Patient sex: M
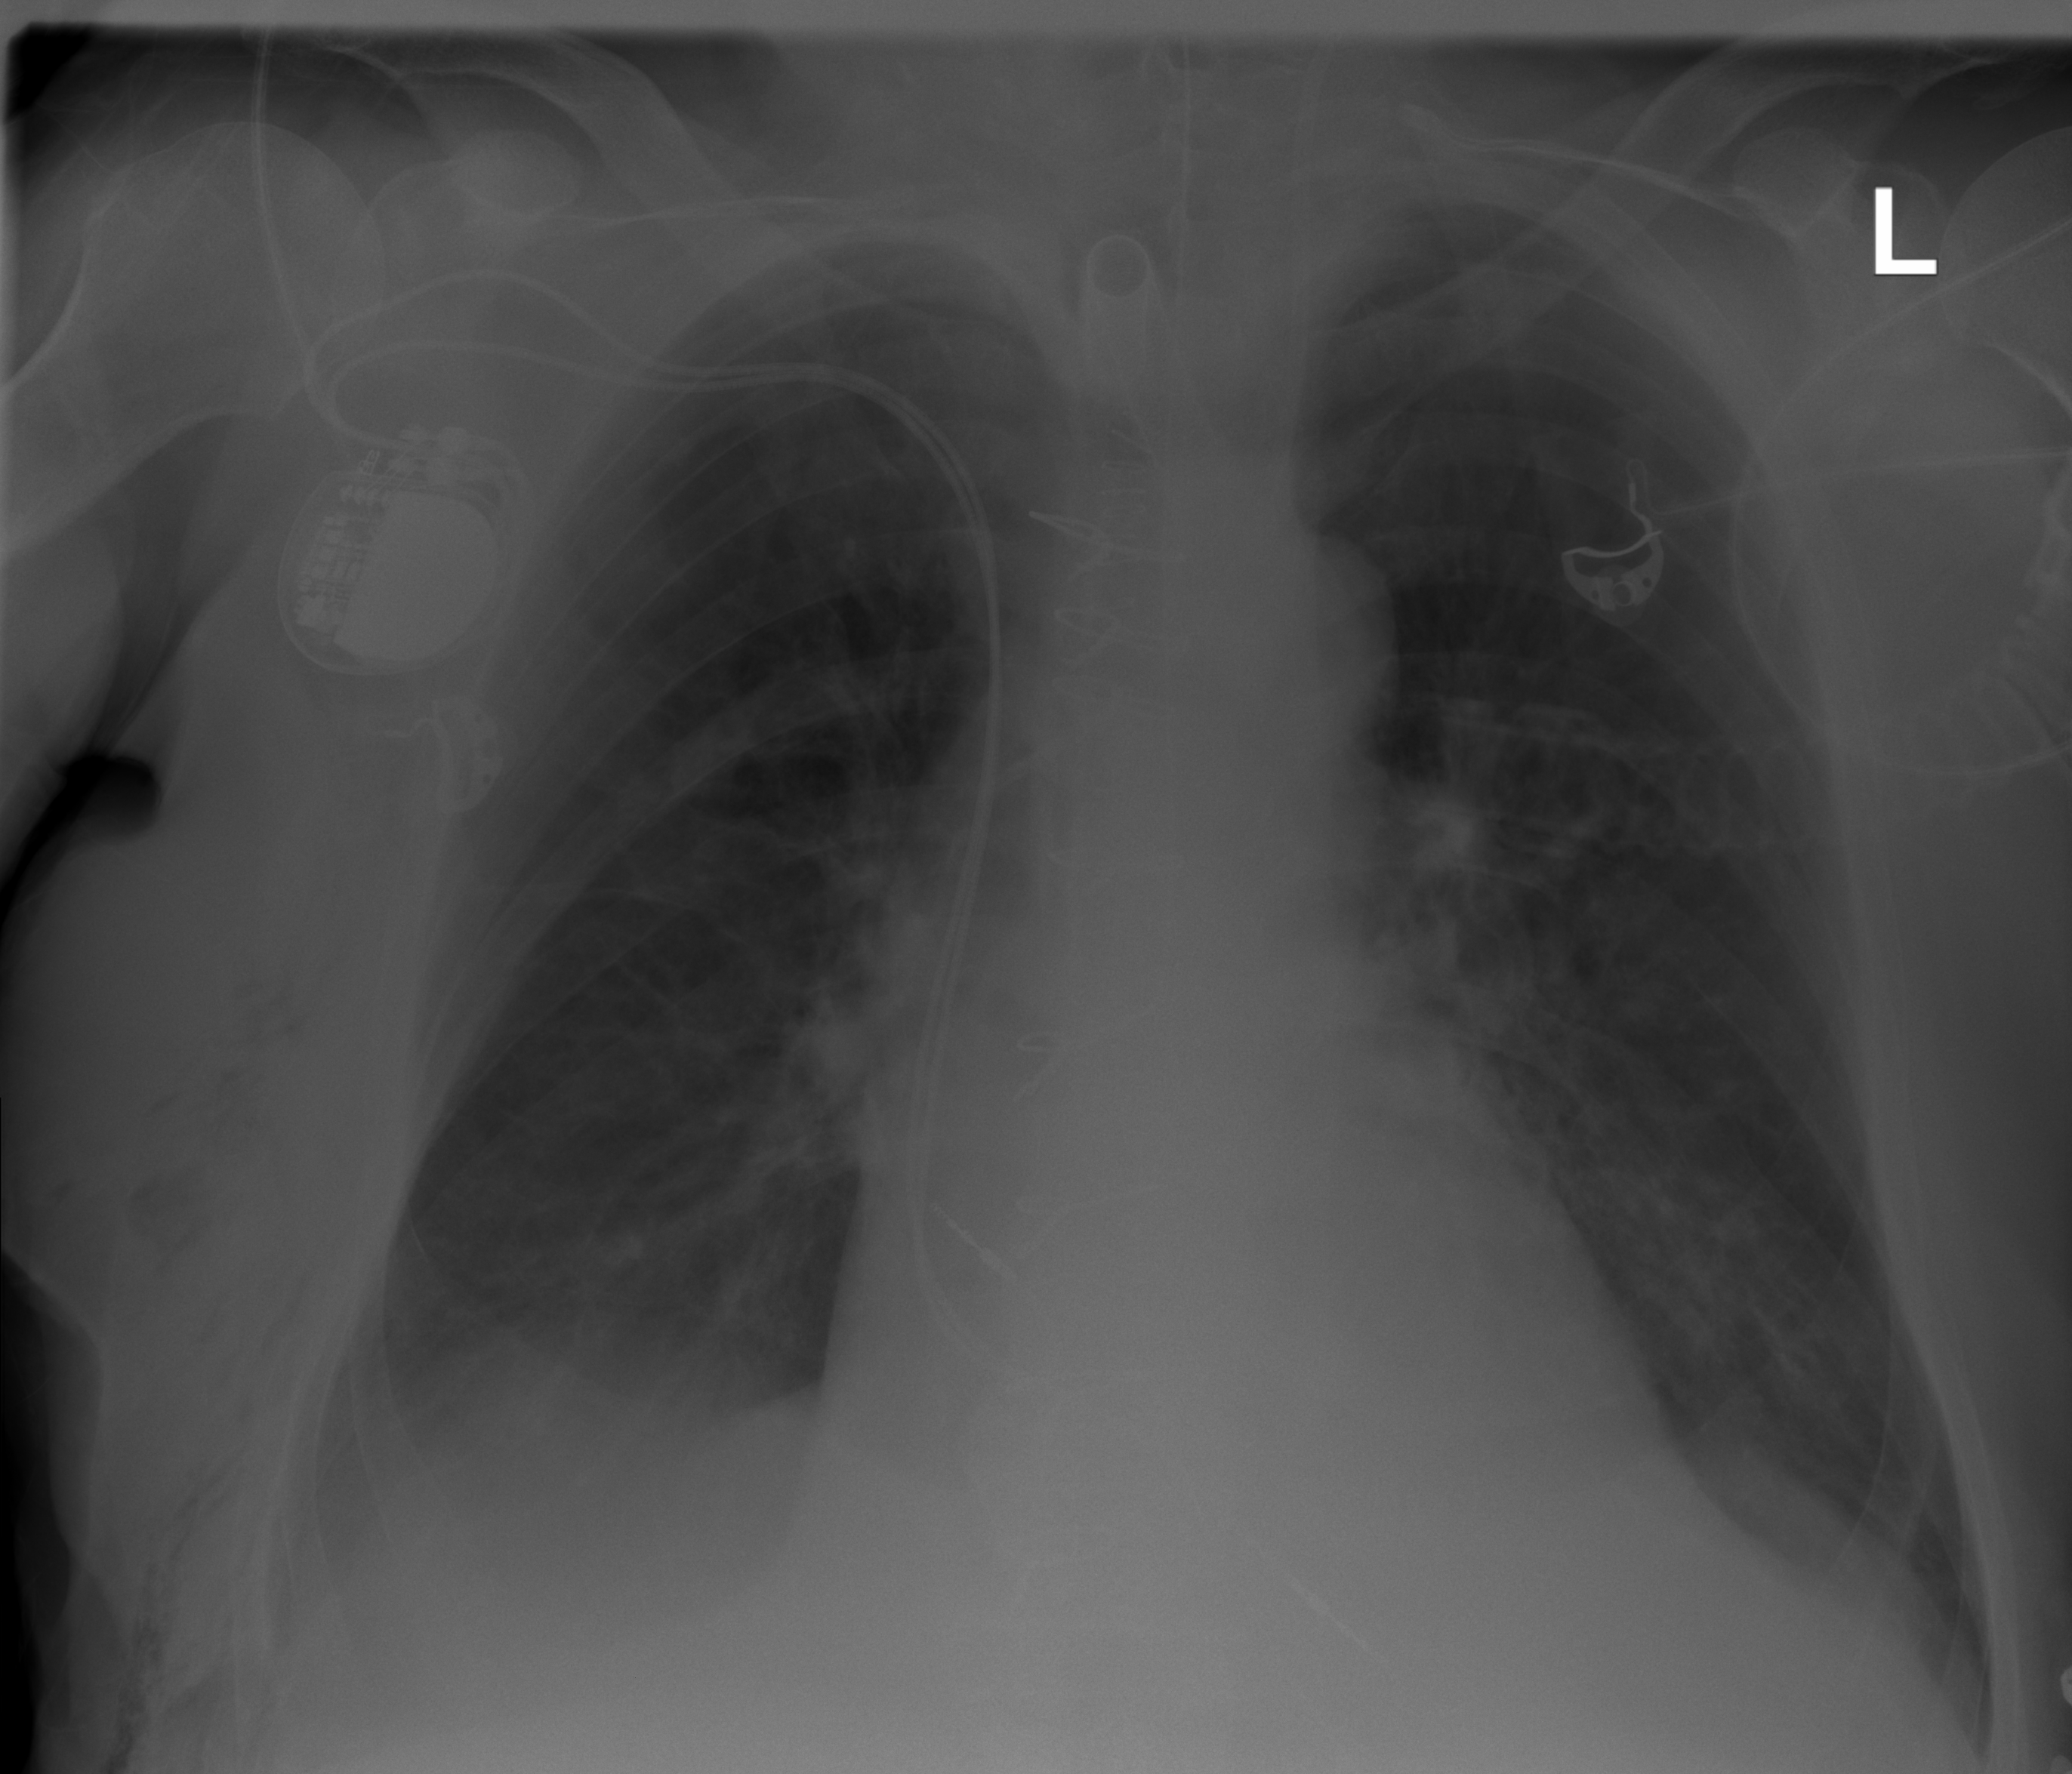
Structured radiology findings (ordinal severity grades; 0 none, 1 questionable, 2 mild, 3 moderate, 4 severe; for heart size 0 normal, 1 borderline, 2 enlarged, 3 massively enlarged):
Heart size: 0
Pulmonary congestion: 0
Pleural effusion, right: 1
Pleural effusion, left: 1
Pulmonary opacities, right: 0
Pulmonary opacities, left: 1
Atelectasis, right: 2
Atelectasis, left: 2